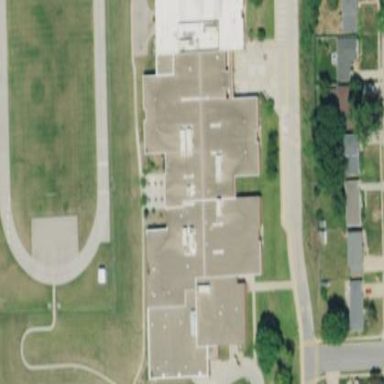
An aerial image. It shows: School building.